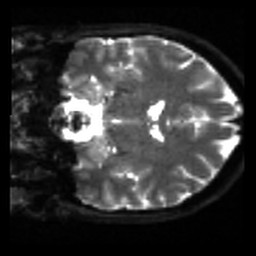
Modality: sbref
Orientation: coronal
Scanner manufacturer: siemens
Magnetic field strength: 3 T
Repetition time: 4 s
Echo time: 0.0594 s